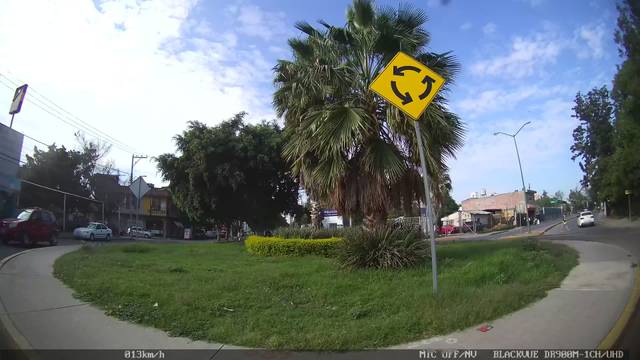
Region: Mexico
Coordinates: 20.658, -101.351